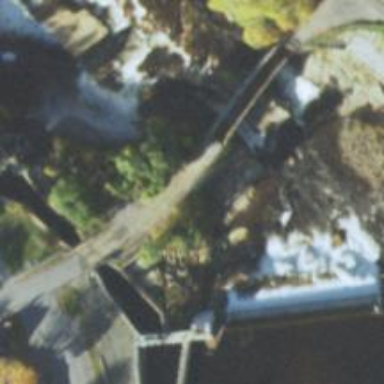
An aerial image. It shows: There is bridge in the image.